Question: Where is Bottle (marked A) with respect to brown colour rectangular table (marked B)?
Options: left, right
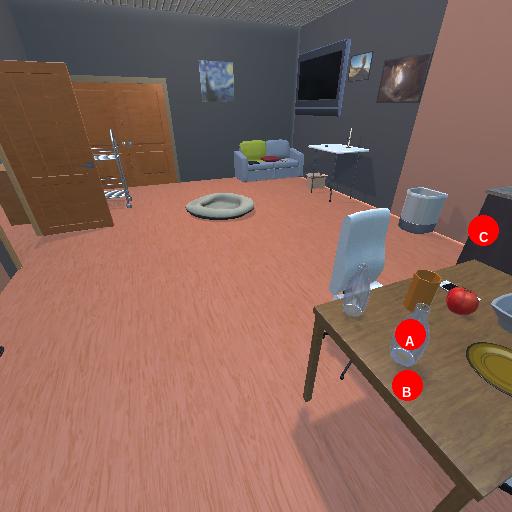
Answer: left